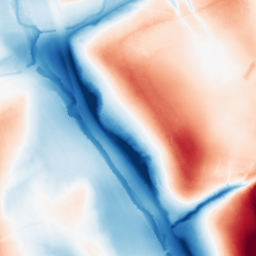
Category: classical
Decomposition family: gaussian_anisotropic
Decomposition parameters: sigma_x: 50
sigma_y: 2
Upsampling method: bspline
Upsampling parameters: scale: 4
Upsampling scale: 4